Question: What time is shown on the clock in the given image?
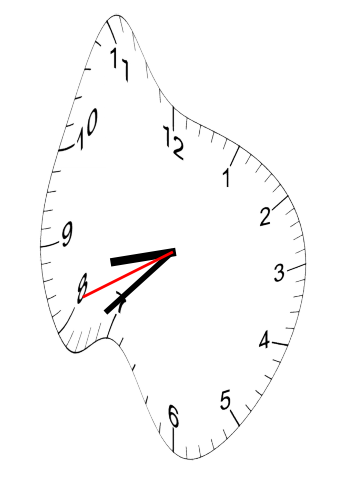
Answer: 08:37:41